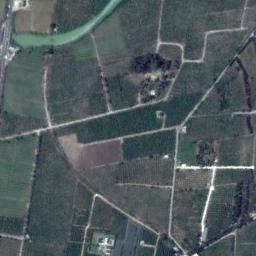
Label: rectangular_farmland